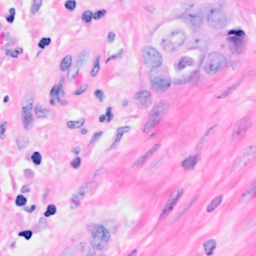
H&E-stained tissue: Breast